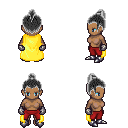
a pixel art fantasy rpg character, female body template, human, dark skin, yellow cape, red pants, gray short topknot hairstyle, metal gloves, metal boots, four views (front, back, left, right), 2x2 character sprite sheet, small pixel art, hard edges, no anti-aliasing